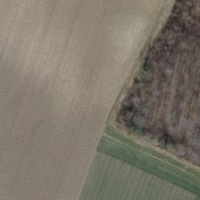
EUNIS habitat code: 52
Species observed at this site:
Capreolus capreolus